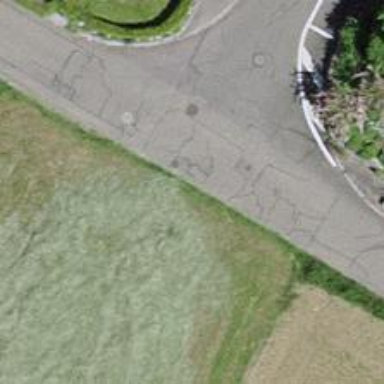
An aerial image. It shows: Residential road with asphalt surface and no sidewalks.